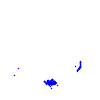
Particle: proton